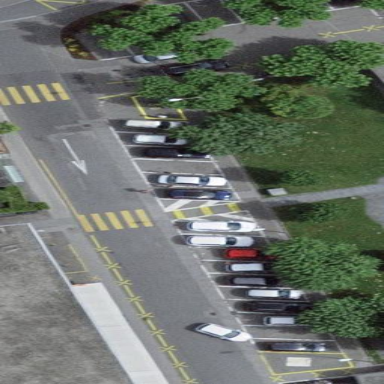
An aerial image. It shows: Parking lane designated for parking.